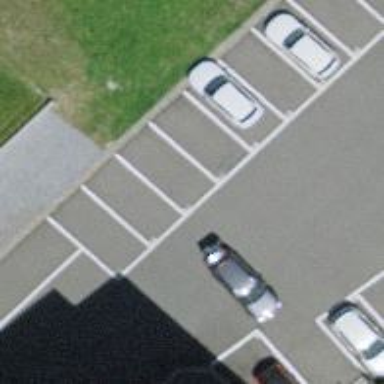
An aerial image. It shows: Street-side parking lot with asphalt surface.